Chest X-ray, PA view. Patient: 37 years old, sex M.
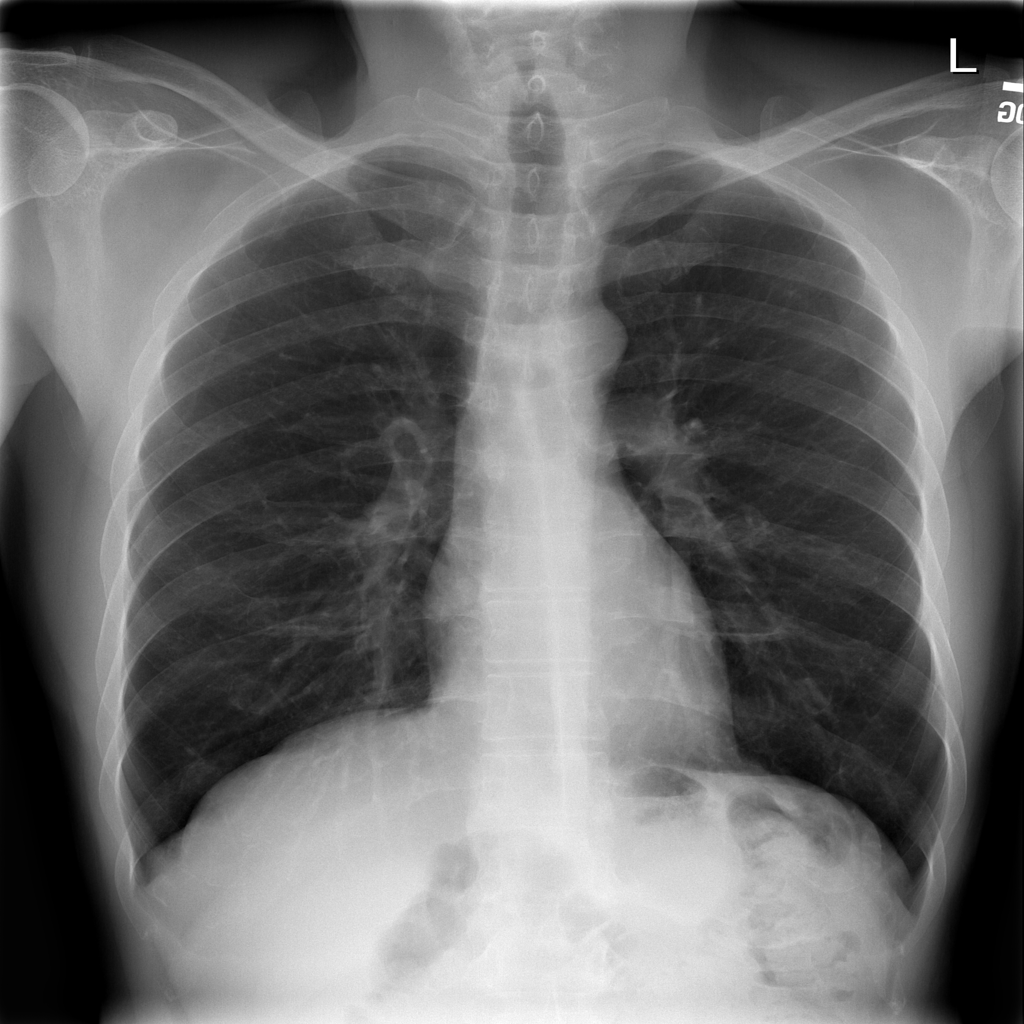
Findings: No Finding